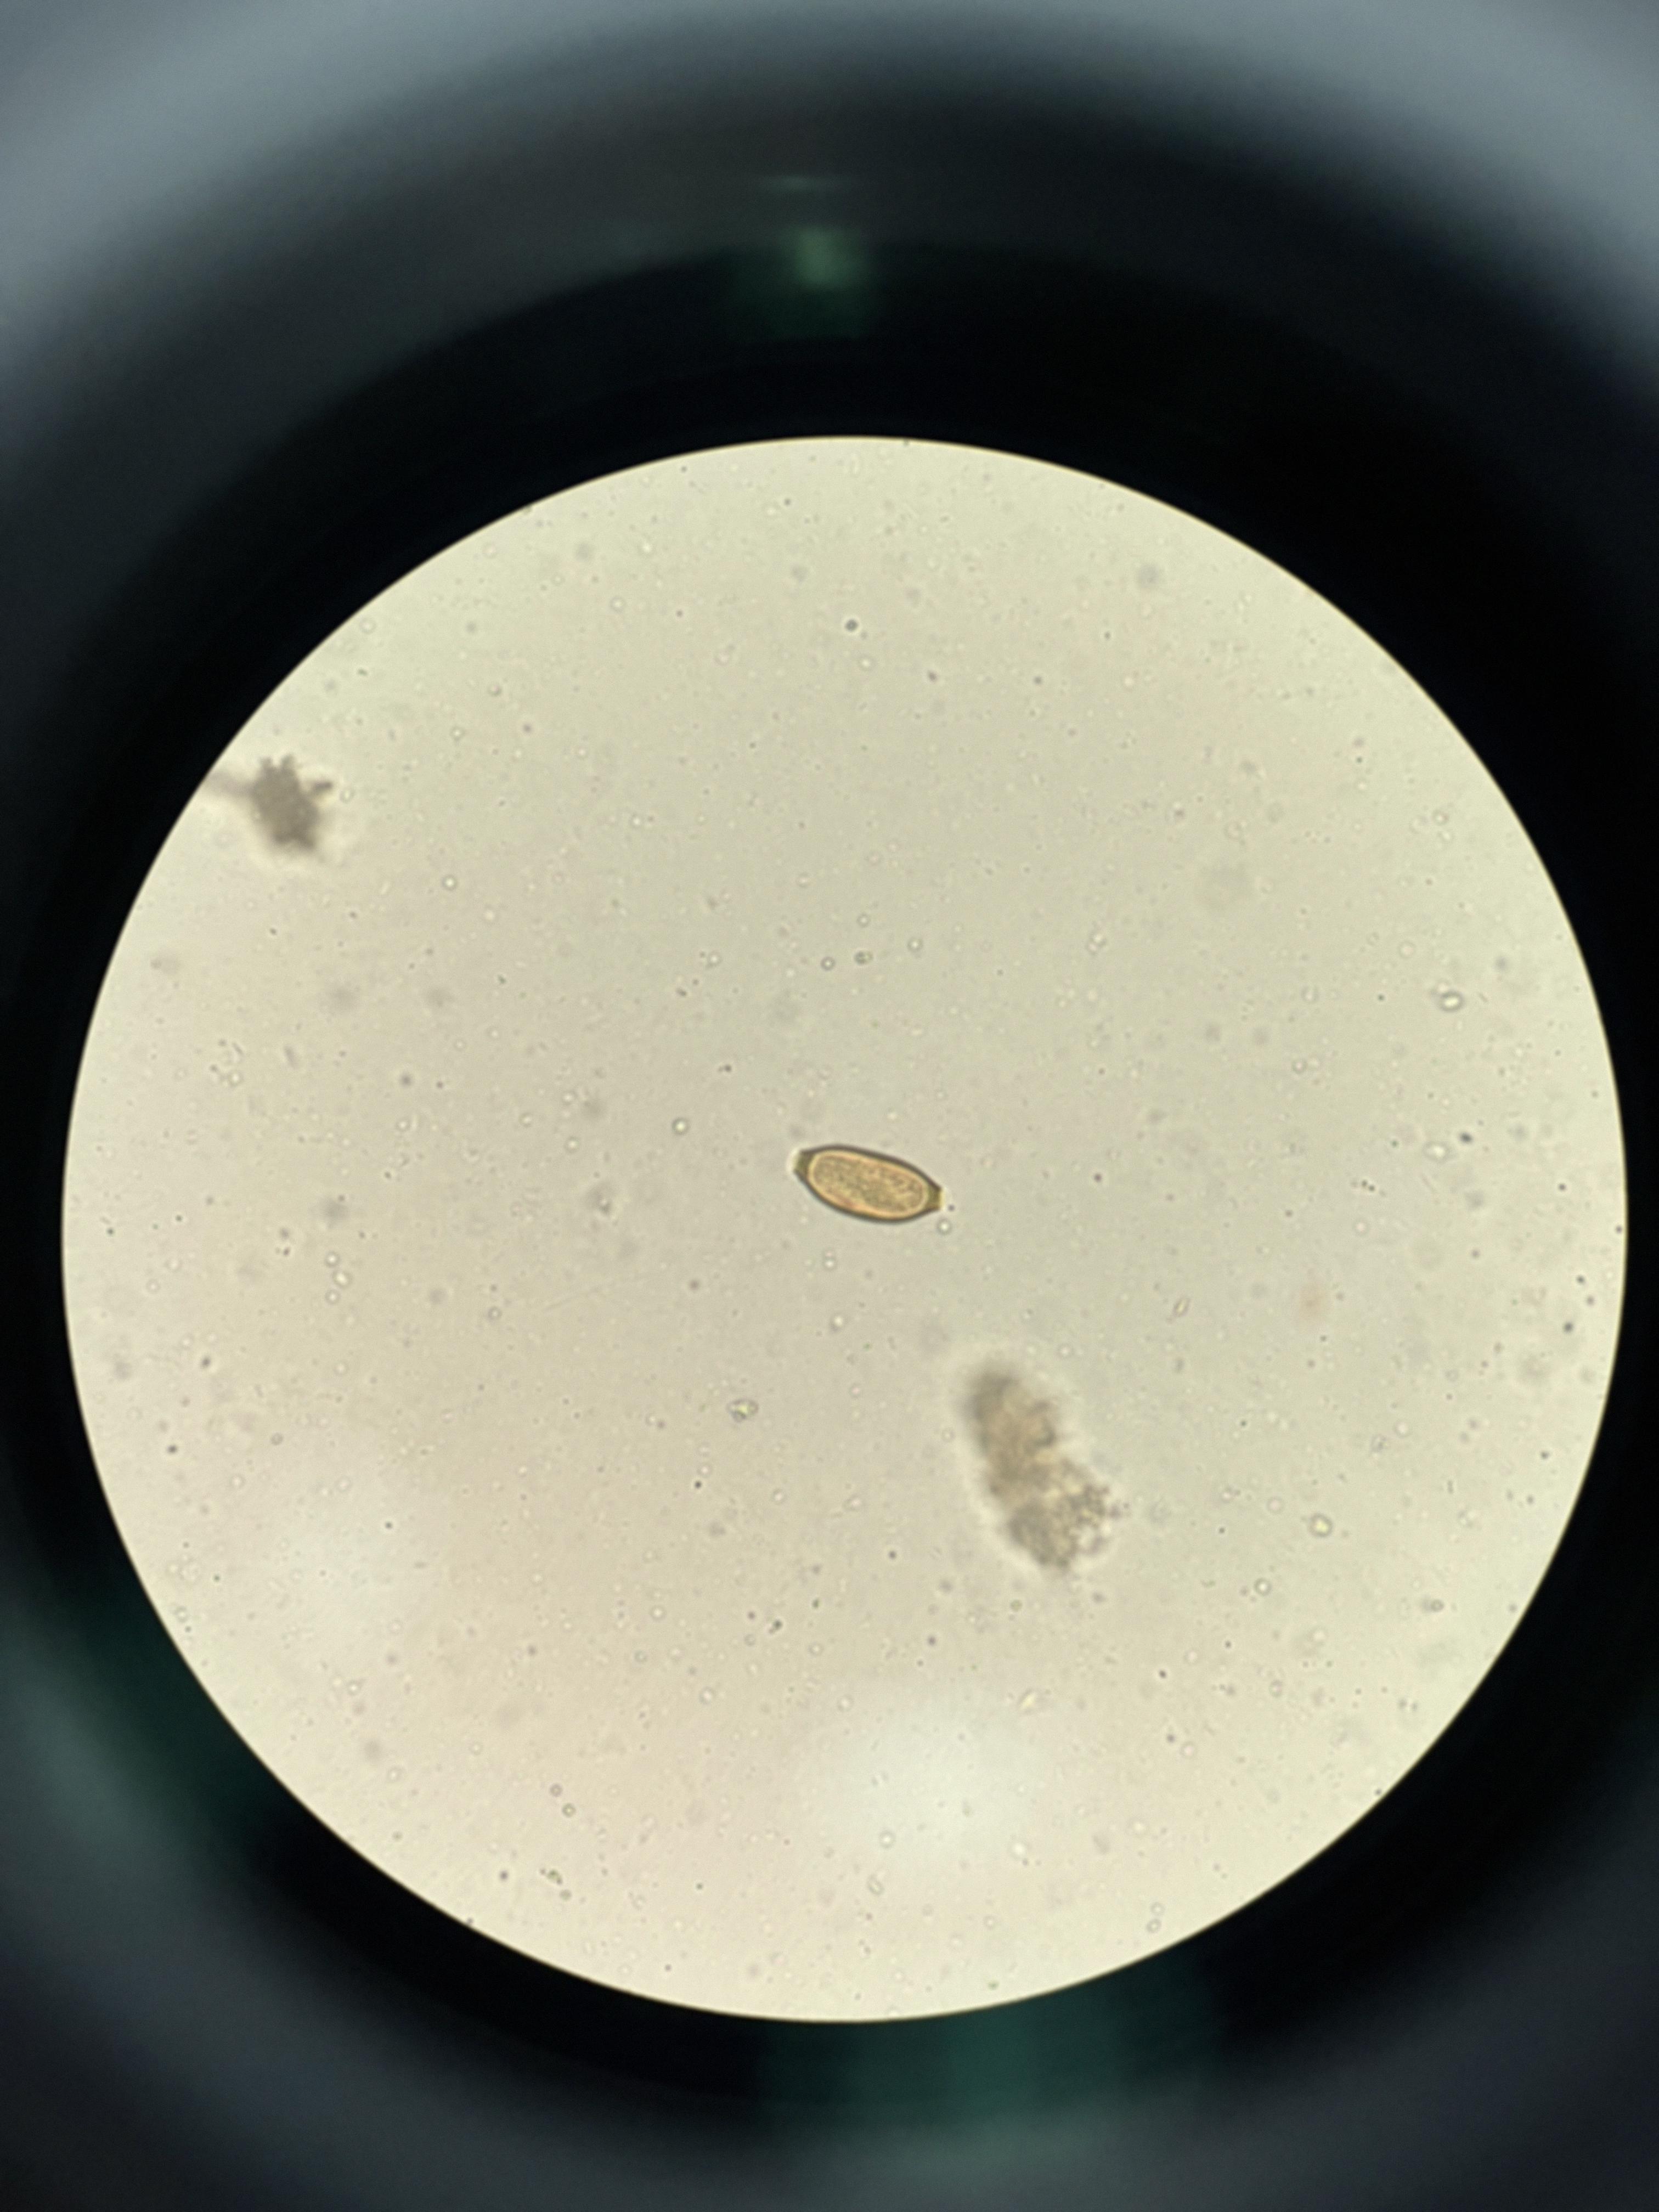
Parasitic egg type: Trichuris trichiura